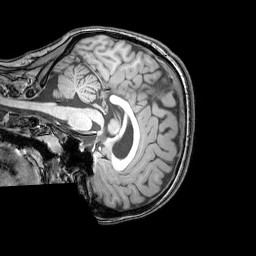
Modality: T1w
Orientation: sagittal
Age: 21
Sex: female
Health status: healthy
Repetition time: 0.081 s
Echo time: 0.037 s